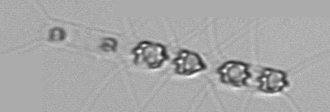
Label: Chaetoceros_didymus